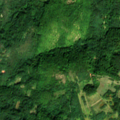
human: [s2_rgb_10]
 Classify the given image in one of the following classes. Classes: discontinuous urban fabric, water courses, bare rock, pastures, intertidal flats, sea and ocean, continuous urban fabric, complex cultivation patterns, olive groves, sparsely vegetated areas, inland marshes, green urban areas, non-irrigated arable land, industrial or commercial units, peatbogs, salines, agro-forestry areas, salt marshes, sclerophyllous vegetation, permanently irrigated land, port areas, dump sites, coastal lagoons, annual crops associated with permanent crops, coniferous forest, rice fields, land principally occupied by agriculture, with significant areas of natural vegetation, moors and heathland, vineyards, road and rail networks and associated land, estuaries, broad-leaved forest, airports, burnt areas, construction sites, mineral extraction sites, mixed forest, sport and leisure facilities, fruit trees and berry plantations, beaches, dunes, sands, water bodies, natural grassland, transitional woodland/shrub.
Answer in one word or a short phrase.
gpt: land principally occupied by agriculture, with significant areas of natural vegetation, broad-leaved forest